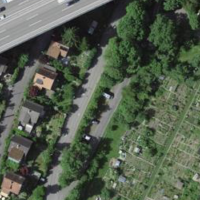
EUNIS habitat code: 57
Species observed at this site:
Tanacetum vulgare